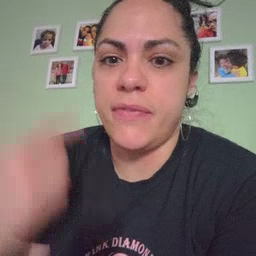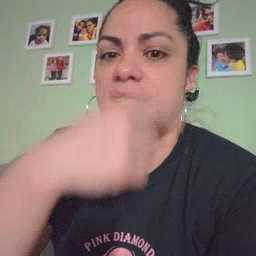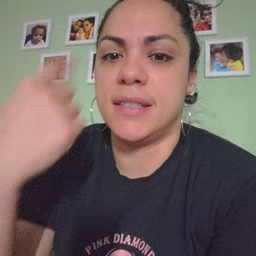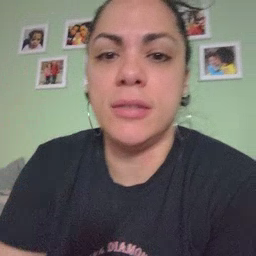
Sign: face